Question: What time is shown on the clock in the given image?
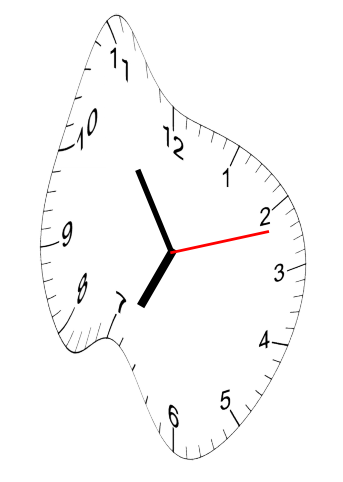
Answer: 06:54:12